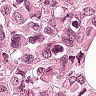
Metastatic tissue present: yes